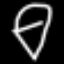
Label: diamond